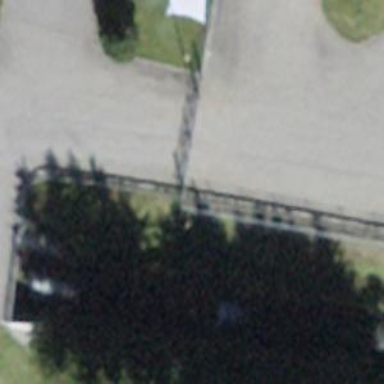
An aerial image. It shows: Lift gate barrier.